Field crop: tomato
Growth stage: 1
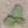
Species: solanum